Field crop: maize
Growth stage: 1
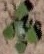
Species: chenopodium